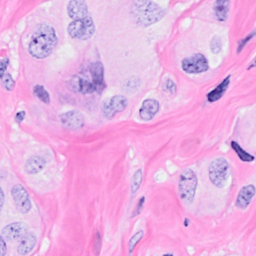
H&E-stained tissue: Breast